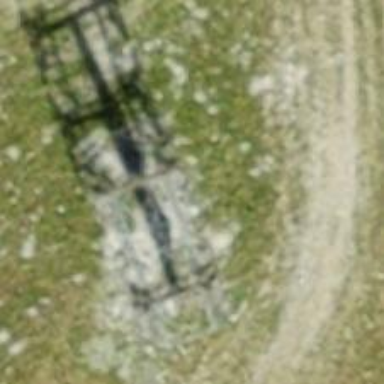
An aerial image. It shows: Pylon used for aerialway.